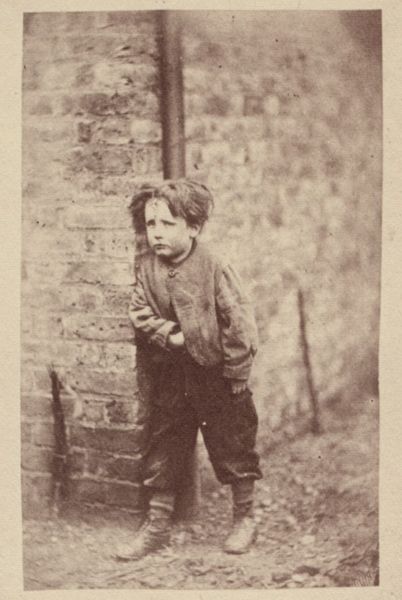
Titel: Eine Kinderheimkarte
Künstler: Thomas John Barnardo
Schlagwörter: fuß, hand, schatten, weiß, ocker, stadt, bewegung, braun, frisur, haar, mund, schwarz, strasse, blick, haus, weg, beige, hemd, hose, jacke, jung, wand, arm, augen, gesicht, stein, steine, trauer, hände, portrait, porträt, einsamkeit, erde, kalt, wind, einsam, gehen, boden, haare, kind, augenbrauen, england, knopf, mittelscheitel, traurig, arbeit, stock, füße, ecke, fassade, schuhe, laufen, kamm, verlassen, dorf, mauer, ziegel, klein, monochrom, geröll, backstein, sepia, arbeiter, kies, schutt, krieg, lehnen, junge, knie, unscharf, foto, fotografie, photographie, erker, ärmlich, knabe, lumpen, hauswand, bub, kälte, mauerwerk, regenrinne, weinen, schwarzweiß, staub, napoleon, stiefel, schritt, schuh, photo, ziegelsteine, jüngling, backsteinmauer, chwarz, elend, leder, hunger, film, hosentasche, dreck, bettler, regenrohr, kämmen, abzug, schmerzen, armut, fotographie, graß, graus, aufnahme, struppig, strassenecke, rinne, dachrinne, bund, rohr, verzweifelt, weinend, backsteine, dreckig, bursche, jackentasche, enfant, ziegelbau, ziegelstein, fallrohr, unschärfe, weltkrieg, abfluss, mur, schmutzig, garçon, weint, jäckchen, hausecke, tsche, sander, chaussure, waise, schnapschuss, verdreckt, heruntergekommen, zerzaust, clochard, faim, regenfallrohr, regenroh, strassenjunge, weltkeiwg, armes kind, regenwasserrinne, photografphie, verwuschelt, fenton, falllrohr, auswand